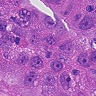
Metastatic tissue present: yes